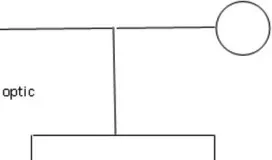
The family pedigree with salient phenotypic features of the three affected members.
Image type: radiology (x_ray)